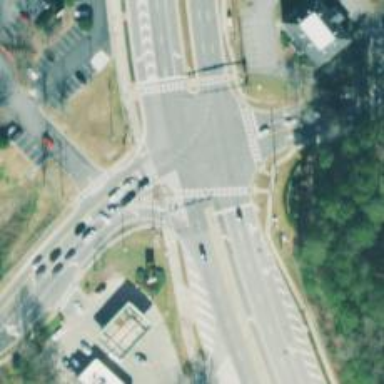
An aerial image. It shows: Marked road crossing.